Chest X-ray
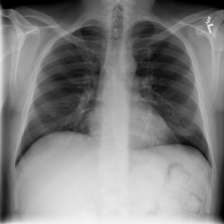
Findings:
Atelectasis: positive
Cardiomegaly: negative
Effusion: negative
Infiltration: negative
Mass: negative
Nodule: negative
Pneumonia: negative
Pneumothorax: negative
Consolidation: negative
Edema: negative
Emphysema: negative
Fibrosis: negative
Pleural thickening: negative
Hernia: negative